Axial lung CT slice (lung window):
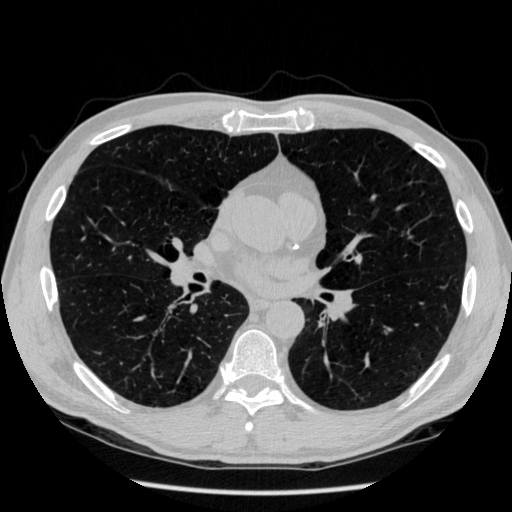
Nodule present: no